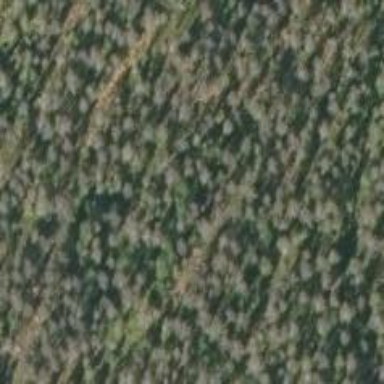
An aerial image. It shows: Needle-leaved woodland.